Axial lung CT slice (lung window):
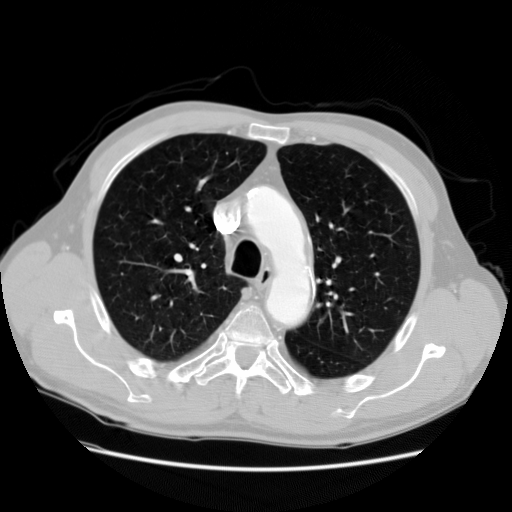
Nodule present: no